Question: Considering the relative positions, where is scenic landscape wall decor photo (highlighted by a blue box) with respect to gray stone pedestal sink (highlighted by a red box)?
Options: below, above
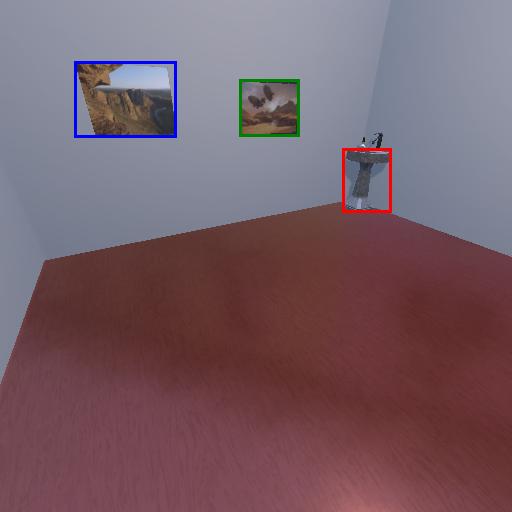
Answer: below